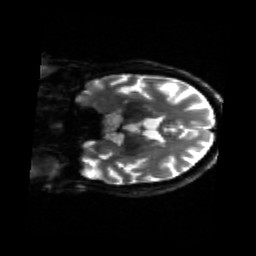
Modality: sbref
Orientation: coronal
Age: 68
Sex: male
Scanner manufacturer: siemens
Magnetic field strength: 3 T
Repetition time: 4.71 s
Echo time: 0.0906 s